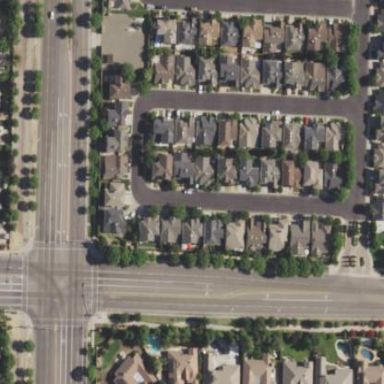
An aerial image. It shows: Residential road area.